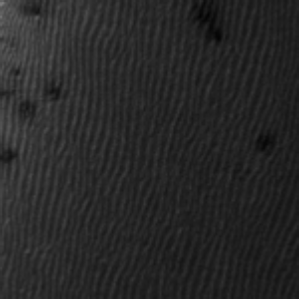
Label: frost